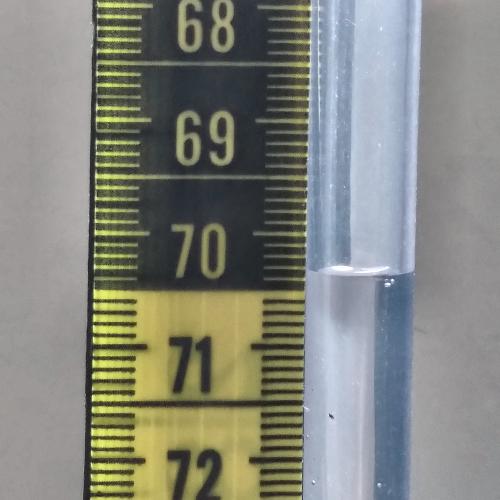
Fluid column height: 70.3 cm